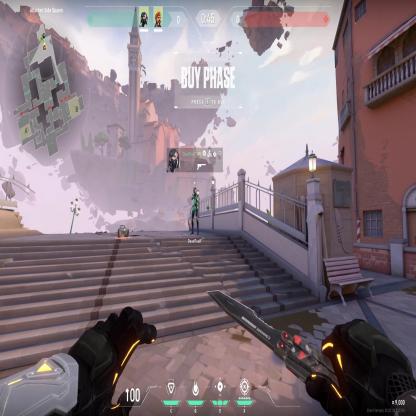
Label: dropped spike ; teammate